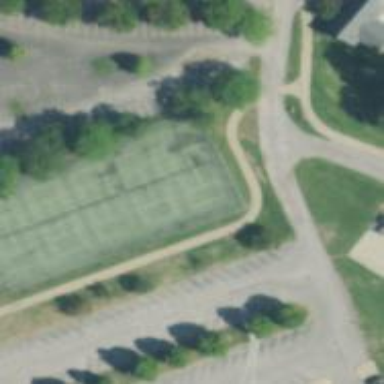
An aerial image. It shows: Tennis court in leisure pitch.